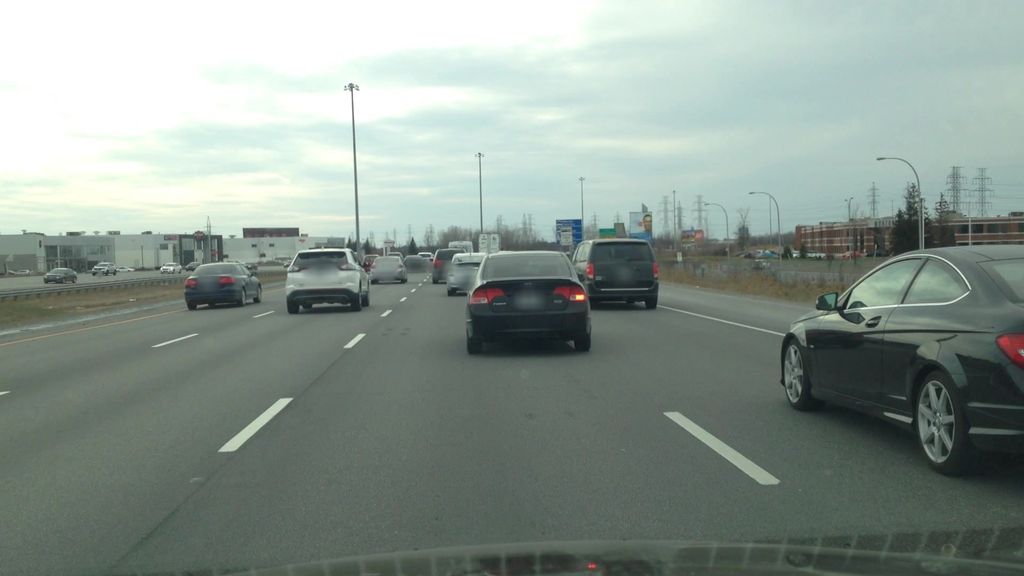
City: montreal